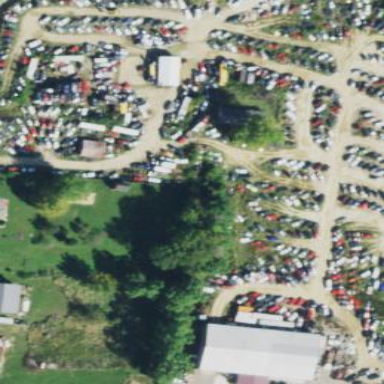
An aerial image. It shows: Scrap yard situated in industrial area.